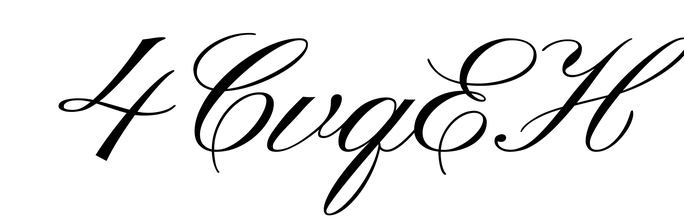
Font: PinyonScript-Regular